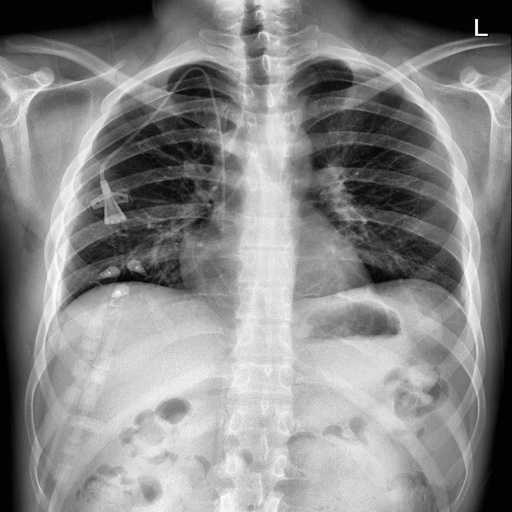
Finding: NORMAL